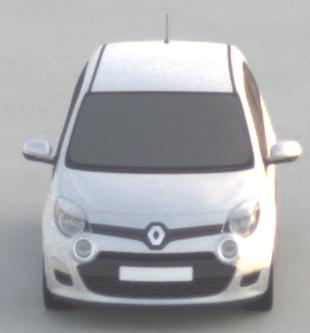
Make: Renault
Model: Twingo 1.2 LEV 16V 75
Detailed model: Twingo (II)
Model produced from: 2012/01
Model produced until: 2014/07
Doors: 3
Color: white
Road condition: dry road
Daytime: sunrise or sunset
Contrast: low contrast